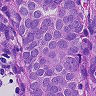
Metastatic tissue present: yes